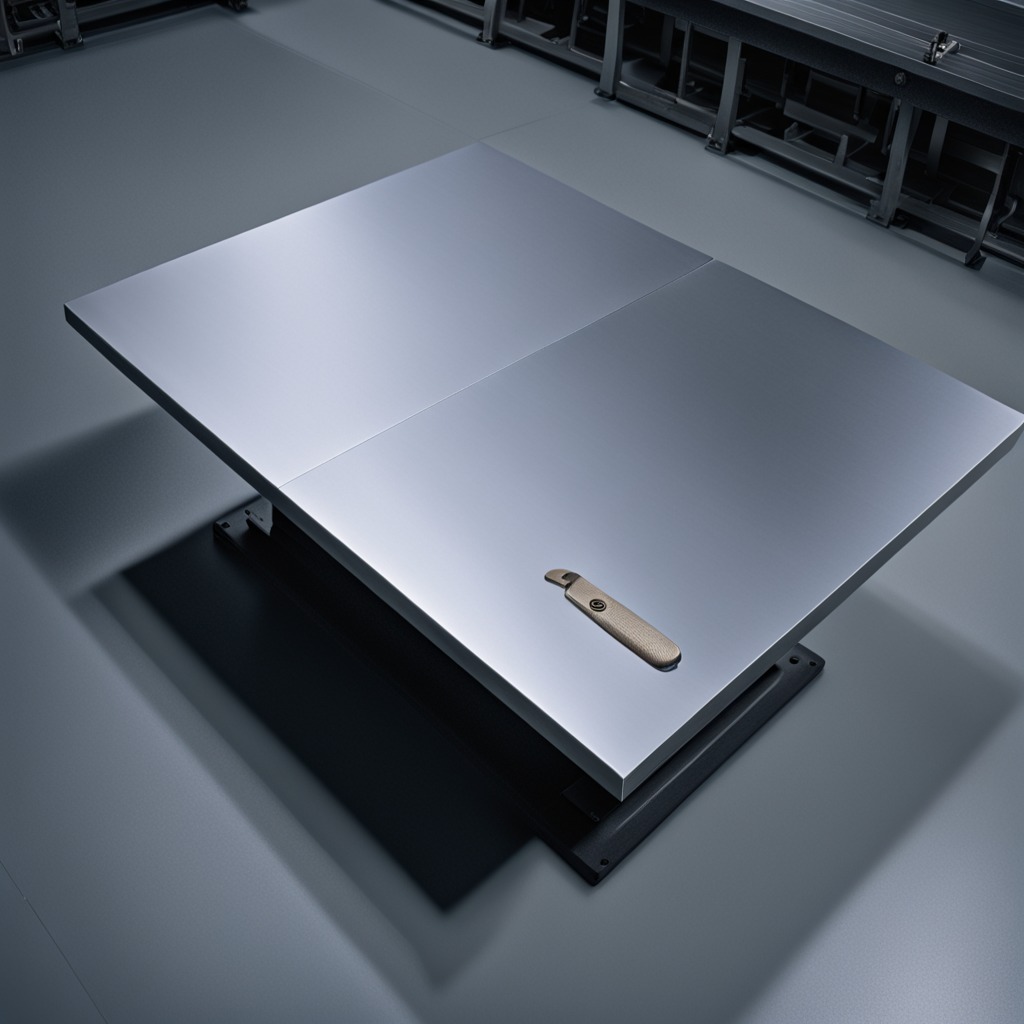
A utility knife is lying on the tabletop in the evening.